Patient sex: M
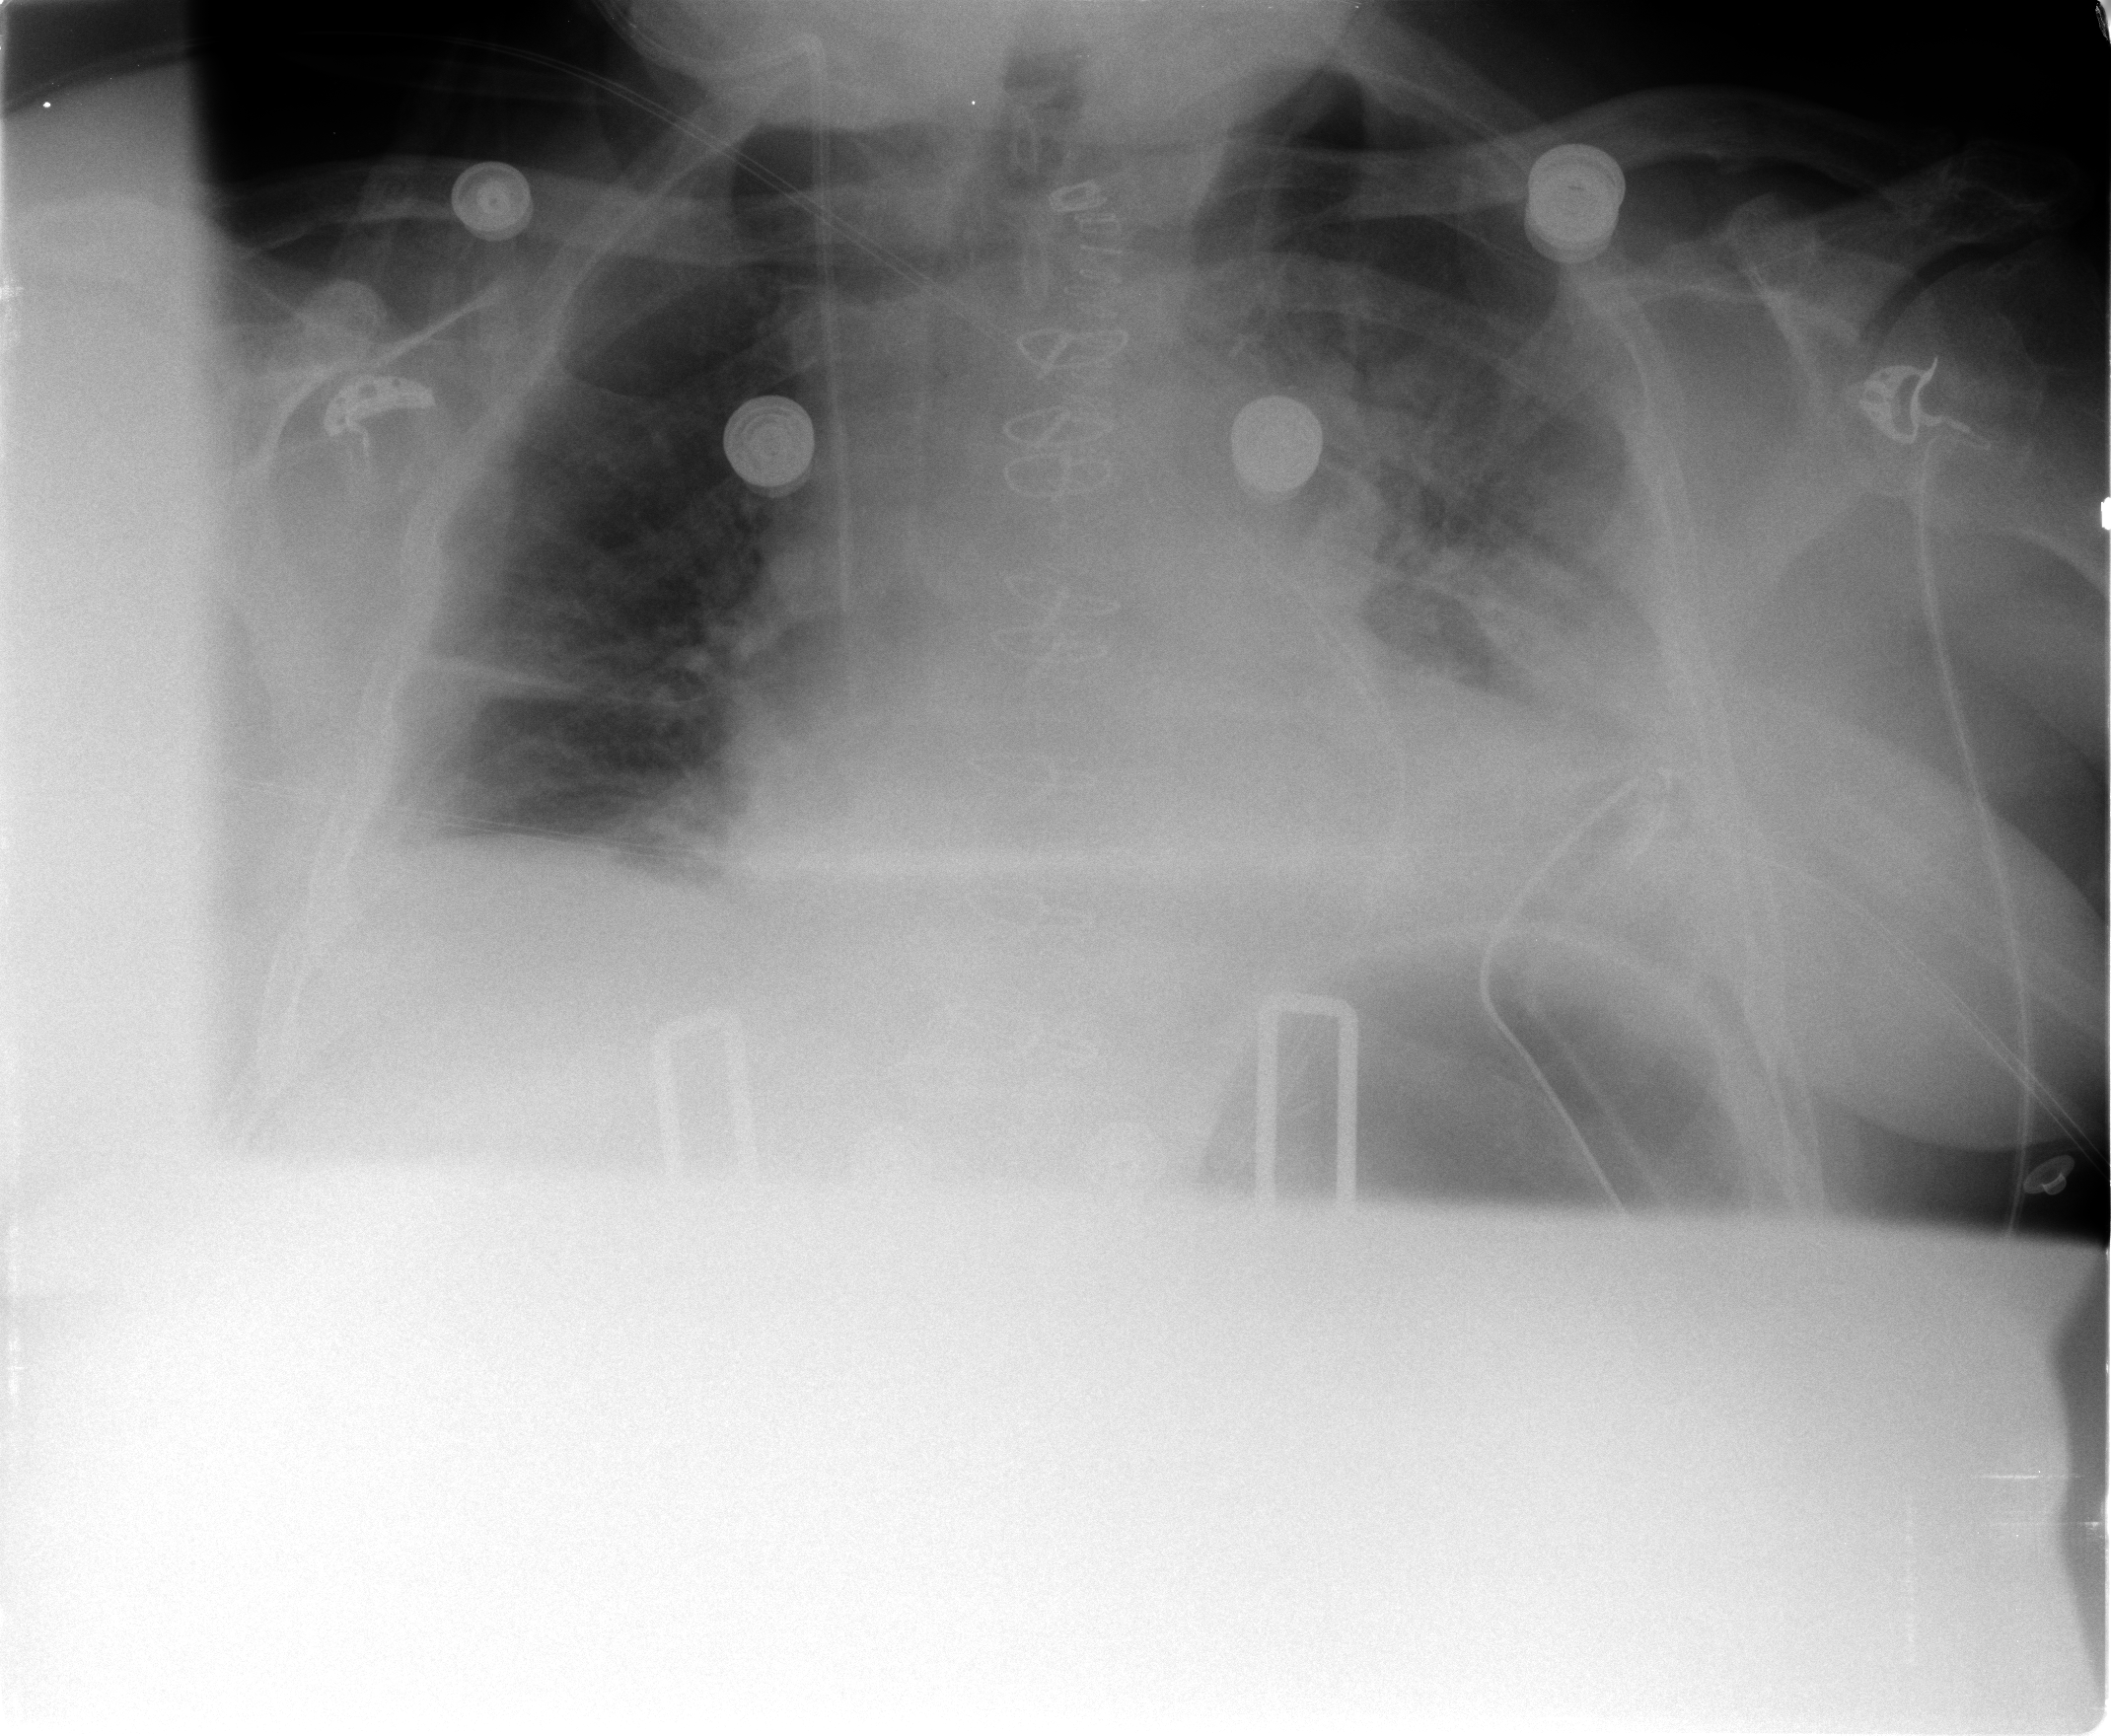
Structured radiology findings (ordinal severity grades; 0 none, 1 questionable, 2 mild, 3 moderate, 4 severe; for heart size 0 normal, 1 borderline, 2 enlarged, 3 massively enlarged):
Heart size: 2
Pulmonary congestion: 2
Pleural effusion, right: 0
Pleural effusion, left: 2
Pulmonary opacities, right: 0
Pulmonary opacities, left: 3
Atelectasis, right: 2
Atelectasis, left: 3